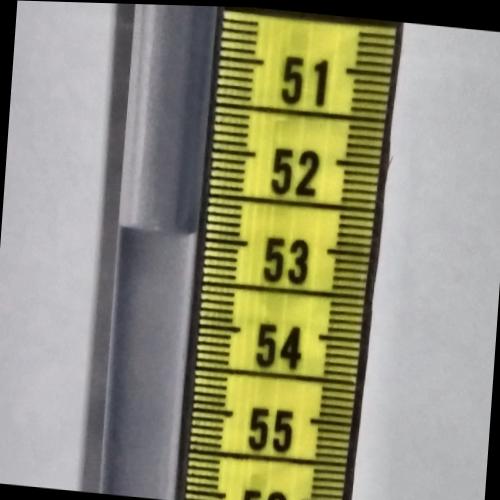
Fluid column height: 53.0 cm